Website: macys
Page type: customer-info-address
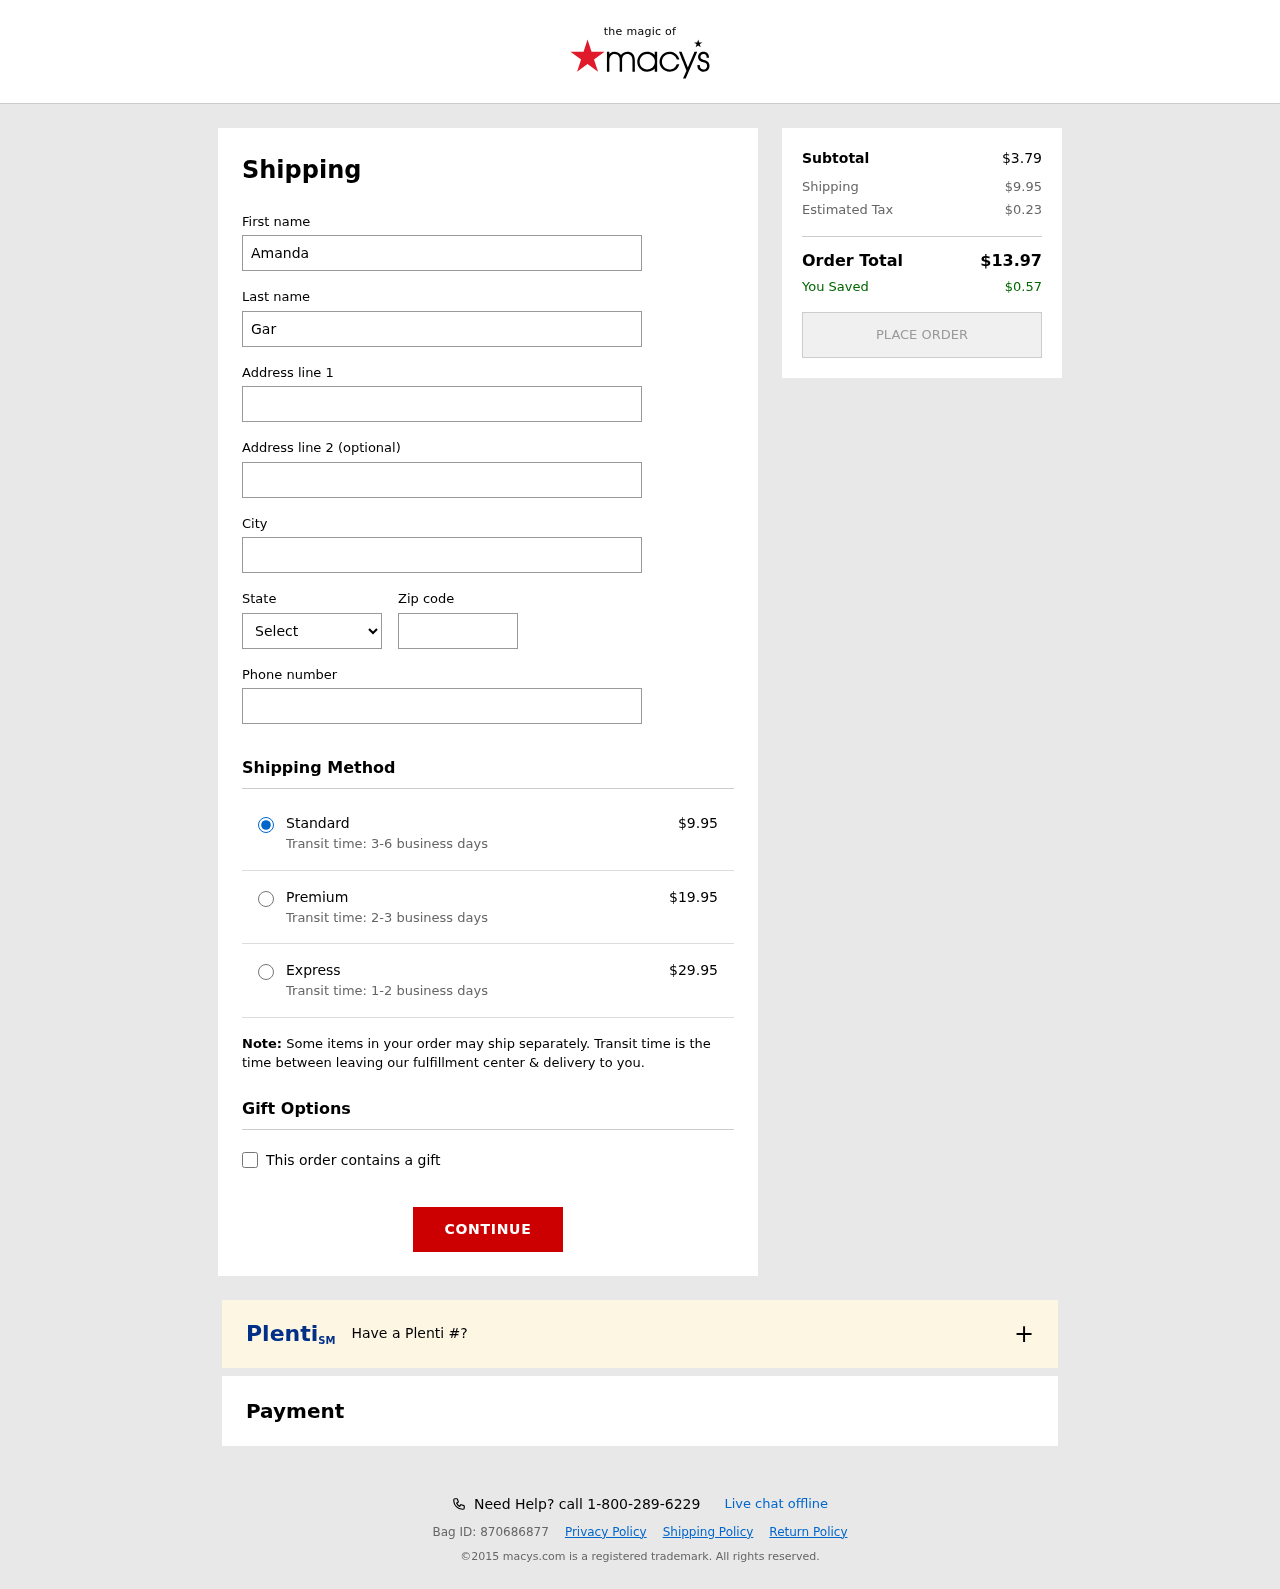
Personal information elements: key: PII_CITY
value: New Jeffreyville
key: PII_FIRSTNAME
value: Amanda
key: PII_LASTNAME
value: Garrett
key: PII_PHONE
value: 6893193489
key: PII_POSTCODE
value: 64816
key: PII_STATE_ABBR
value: CA
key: PII_STREET
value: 38054 David Vista Suite 265
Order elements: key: ORDER_SHIPPING_COST
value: $9.95
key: ORDER_SHIPPING_COST_PREMIUM
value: $19.95
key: ORDER_SHIPPING_COST_EXPRESS
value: $29.95
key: ORDER_SUBTOTAL
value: $3.79
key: ORDER_TAX
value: $0.23
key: ORDER_TOTAL
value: $13.97
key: ORDER_SAVINGS
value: $0.57